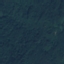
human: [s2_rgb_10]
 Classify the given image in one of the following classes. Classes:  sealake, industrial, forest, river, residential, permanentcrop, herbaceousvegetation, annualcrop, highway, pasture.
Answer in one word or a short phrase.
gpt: Forest